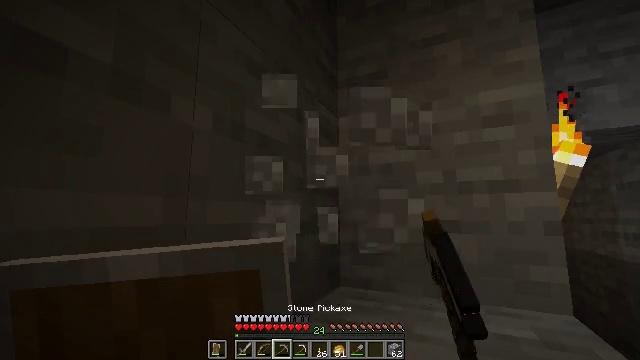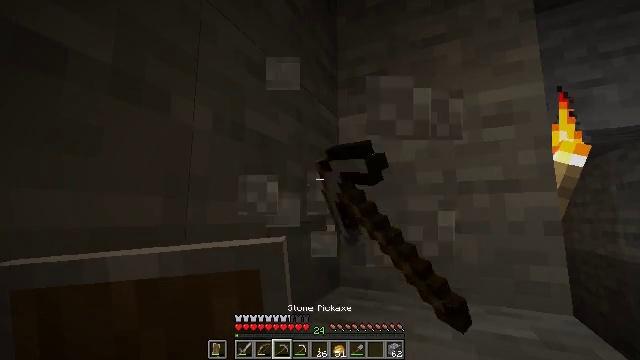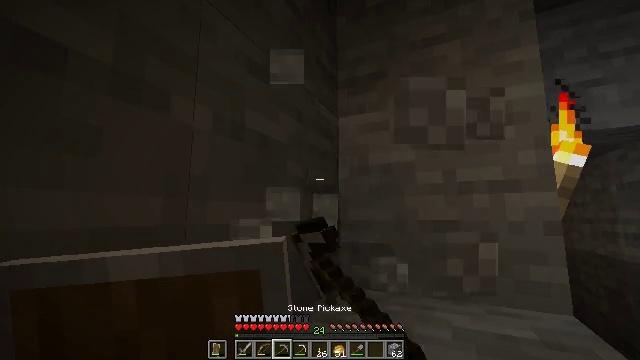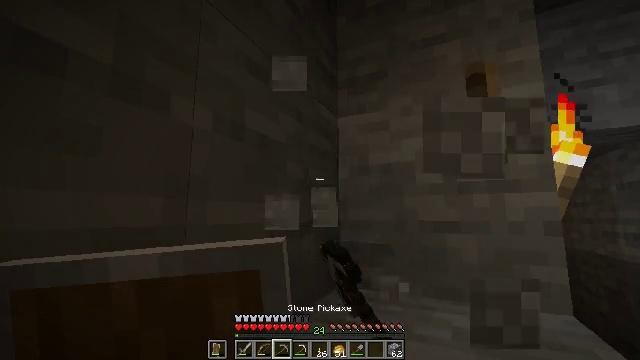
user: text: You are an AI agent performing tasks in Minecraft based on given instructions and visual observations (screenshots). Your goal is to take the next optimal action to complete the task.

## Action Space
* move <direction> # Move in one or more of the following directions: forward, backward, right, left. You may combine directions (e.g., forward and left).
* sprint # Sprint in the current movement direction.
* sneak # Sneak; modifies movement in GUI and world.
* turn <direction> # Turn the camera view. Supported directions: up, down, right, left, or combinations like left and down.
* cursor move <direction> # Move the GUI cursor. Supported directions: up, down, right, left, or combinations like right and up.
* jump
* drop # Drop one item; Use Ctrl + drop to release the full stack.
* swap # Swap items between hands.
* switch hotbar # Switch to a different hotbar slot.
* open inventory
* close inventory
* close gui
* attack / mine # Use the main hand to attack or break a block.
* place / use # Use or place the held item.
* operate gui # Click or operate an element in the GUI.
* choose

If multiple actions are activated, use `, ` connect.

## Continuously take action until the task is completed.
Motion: motion action
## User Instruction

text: Gather the lever into your inventory.
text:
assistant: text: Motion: sneak, attack / mine
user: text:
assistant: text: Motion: sneak, attack / mine
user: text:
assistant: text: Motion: move forward and move right, sneak
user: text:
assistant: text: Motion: sneak